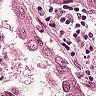
Metastatic tissue present: yes